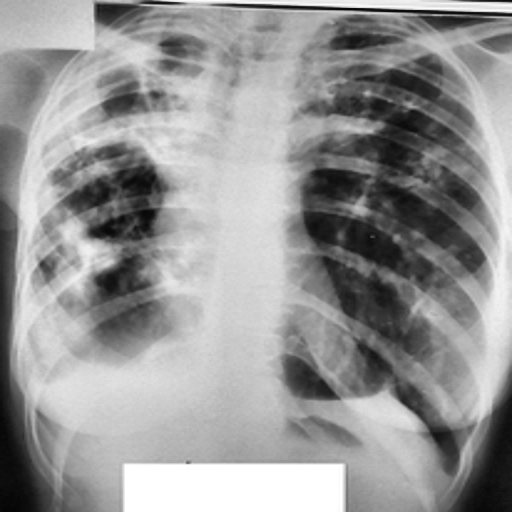
Finding: TUBERCULOSIS